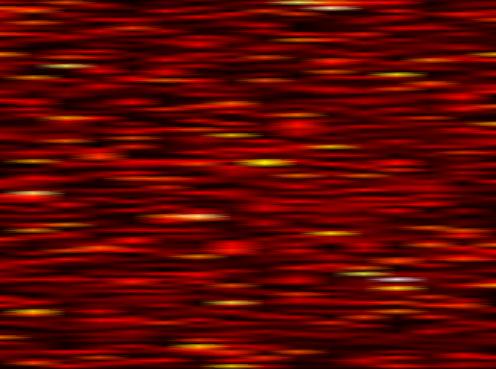
Label: UFMC